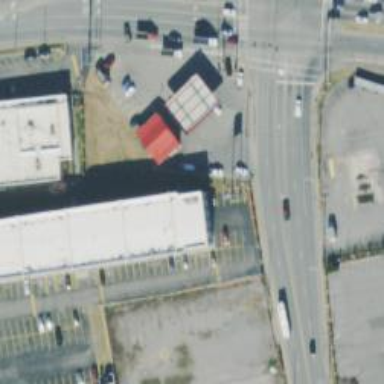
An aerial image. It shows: Convenience shop.